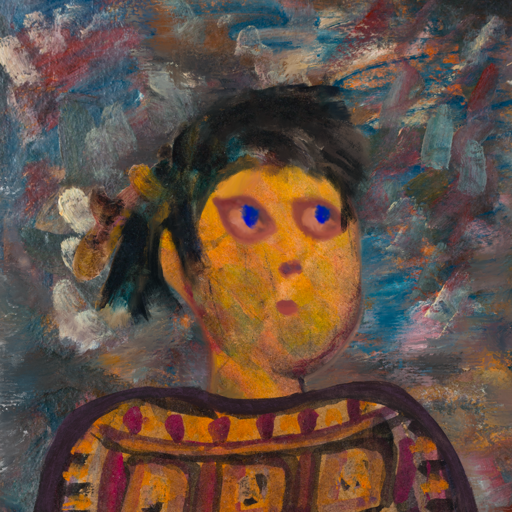
Background: Boggyland, Head And Neck Side: Gypsy_Mother, Face Side: Mother_And_Son_Mother, Bust: Doll, Hair Side: Pipe, Head Accessory: Blank, Second Necklace: Blank, Necklace: Blank, Baby: Blank